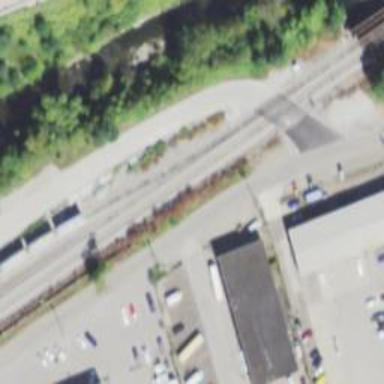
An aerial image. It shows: Railway siding with rails.